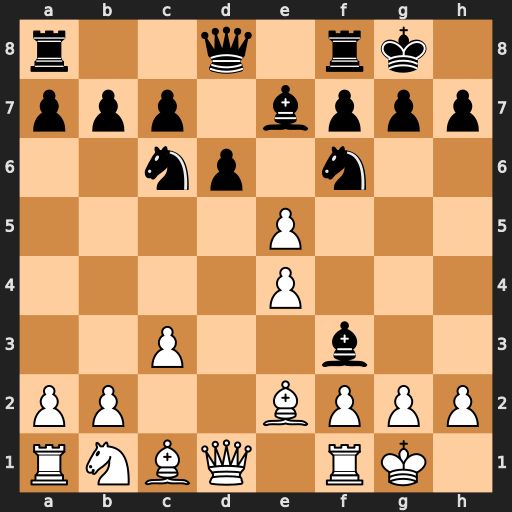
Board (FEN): r2q1rk1/ppp1bppp/2np1n2/4P3/4P3/2P2b2/PP2BPPP/RNBQ1RK1
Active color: w
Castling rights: -
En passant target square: -
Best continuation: exf6